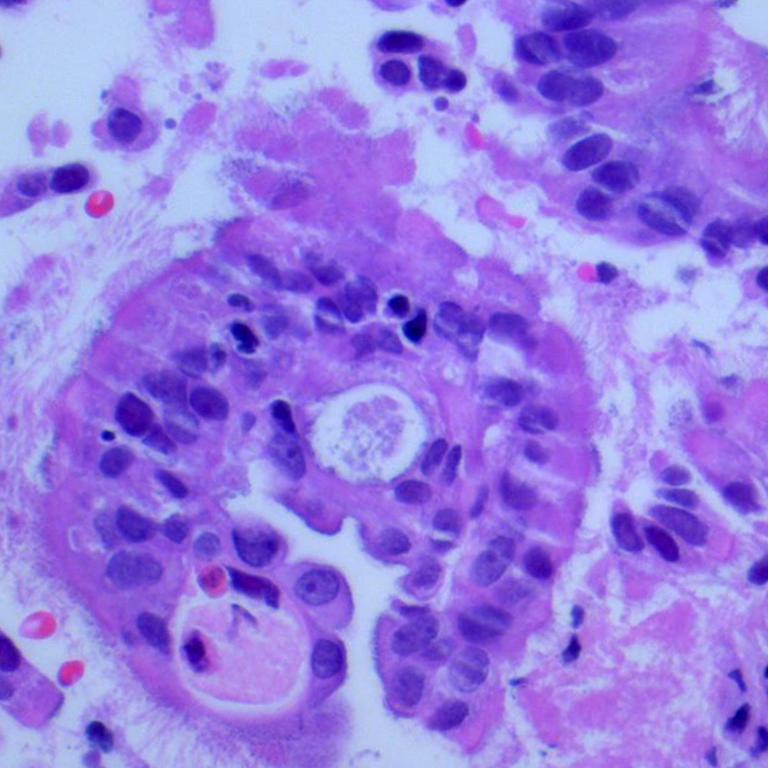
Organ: lung
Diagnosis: adenocarcinomas